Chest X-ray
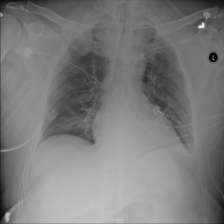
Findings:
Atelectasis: positive
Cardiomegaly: negative
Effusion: negative
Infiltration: negative
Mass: negative
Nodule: negative
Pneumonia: negative
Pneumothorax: negative
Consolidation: negative
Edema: negative
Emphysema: negative
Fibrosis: negative
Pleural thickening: negative
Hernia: negative